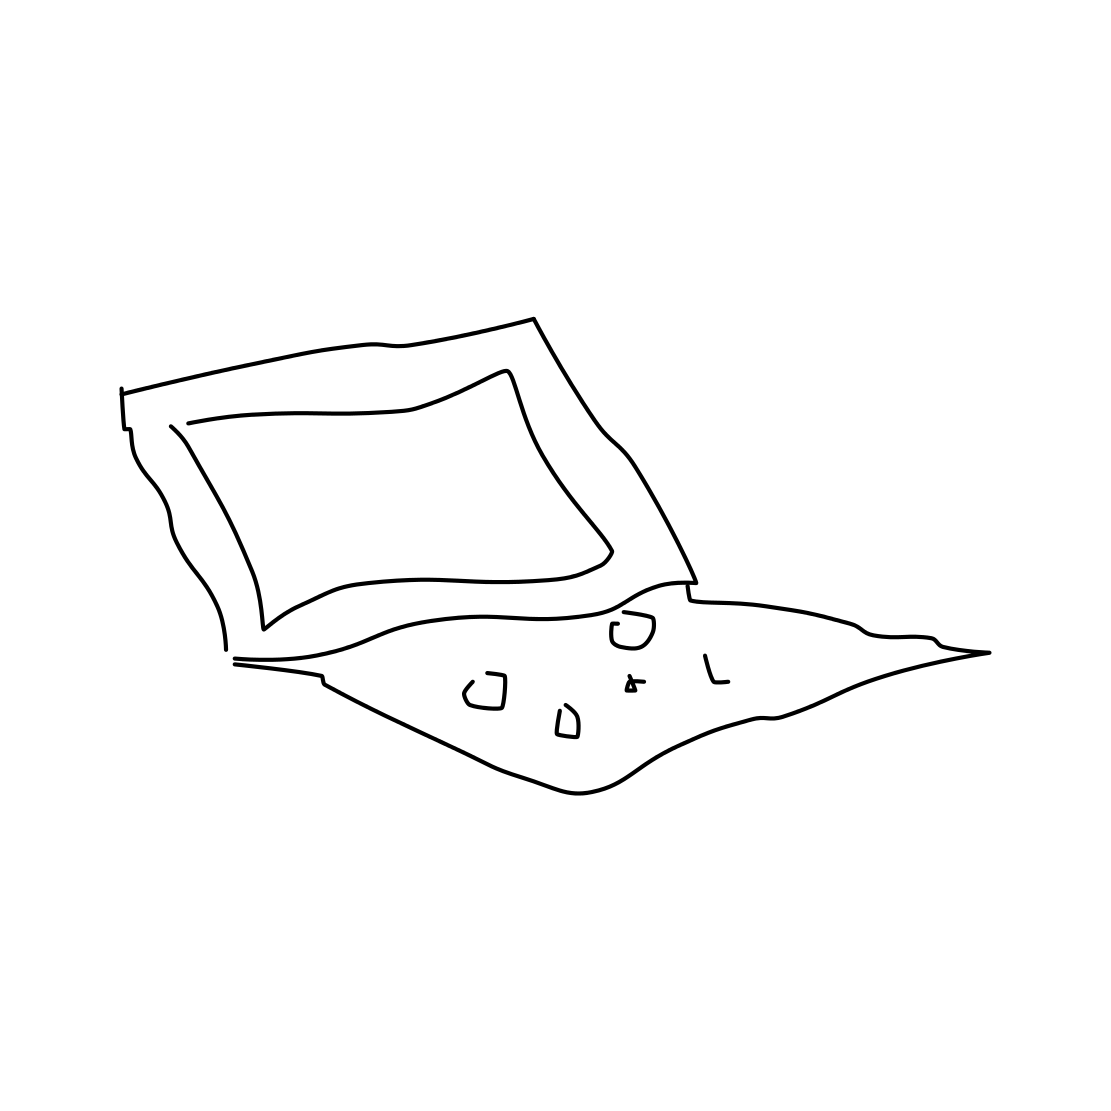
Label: laptop